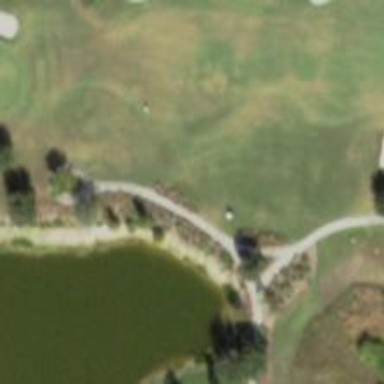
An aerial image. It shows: Path designated for golf carts.